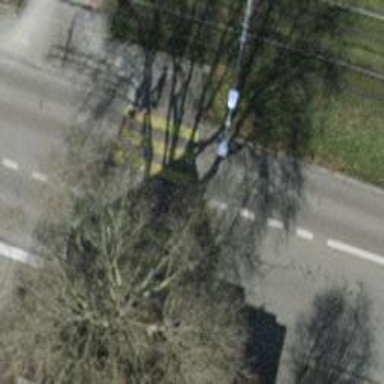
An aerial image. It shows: Uncontrolled zebra crossing with central island. The crossing is marked with zebra stripes.